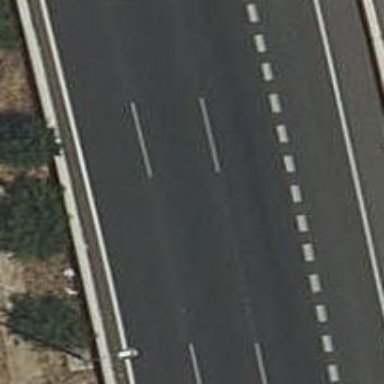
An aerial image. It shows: Motorway with asphalt surface and embankment.